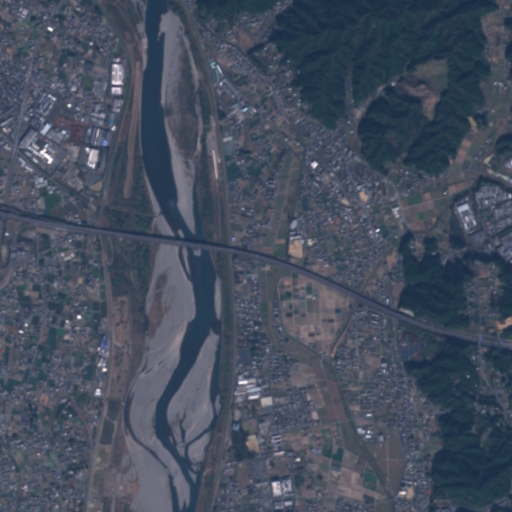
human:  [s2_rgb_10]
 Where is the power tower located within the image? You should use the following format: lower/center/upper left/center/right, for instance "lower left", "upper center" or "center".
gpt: There is no power tower in the image.